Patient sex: M
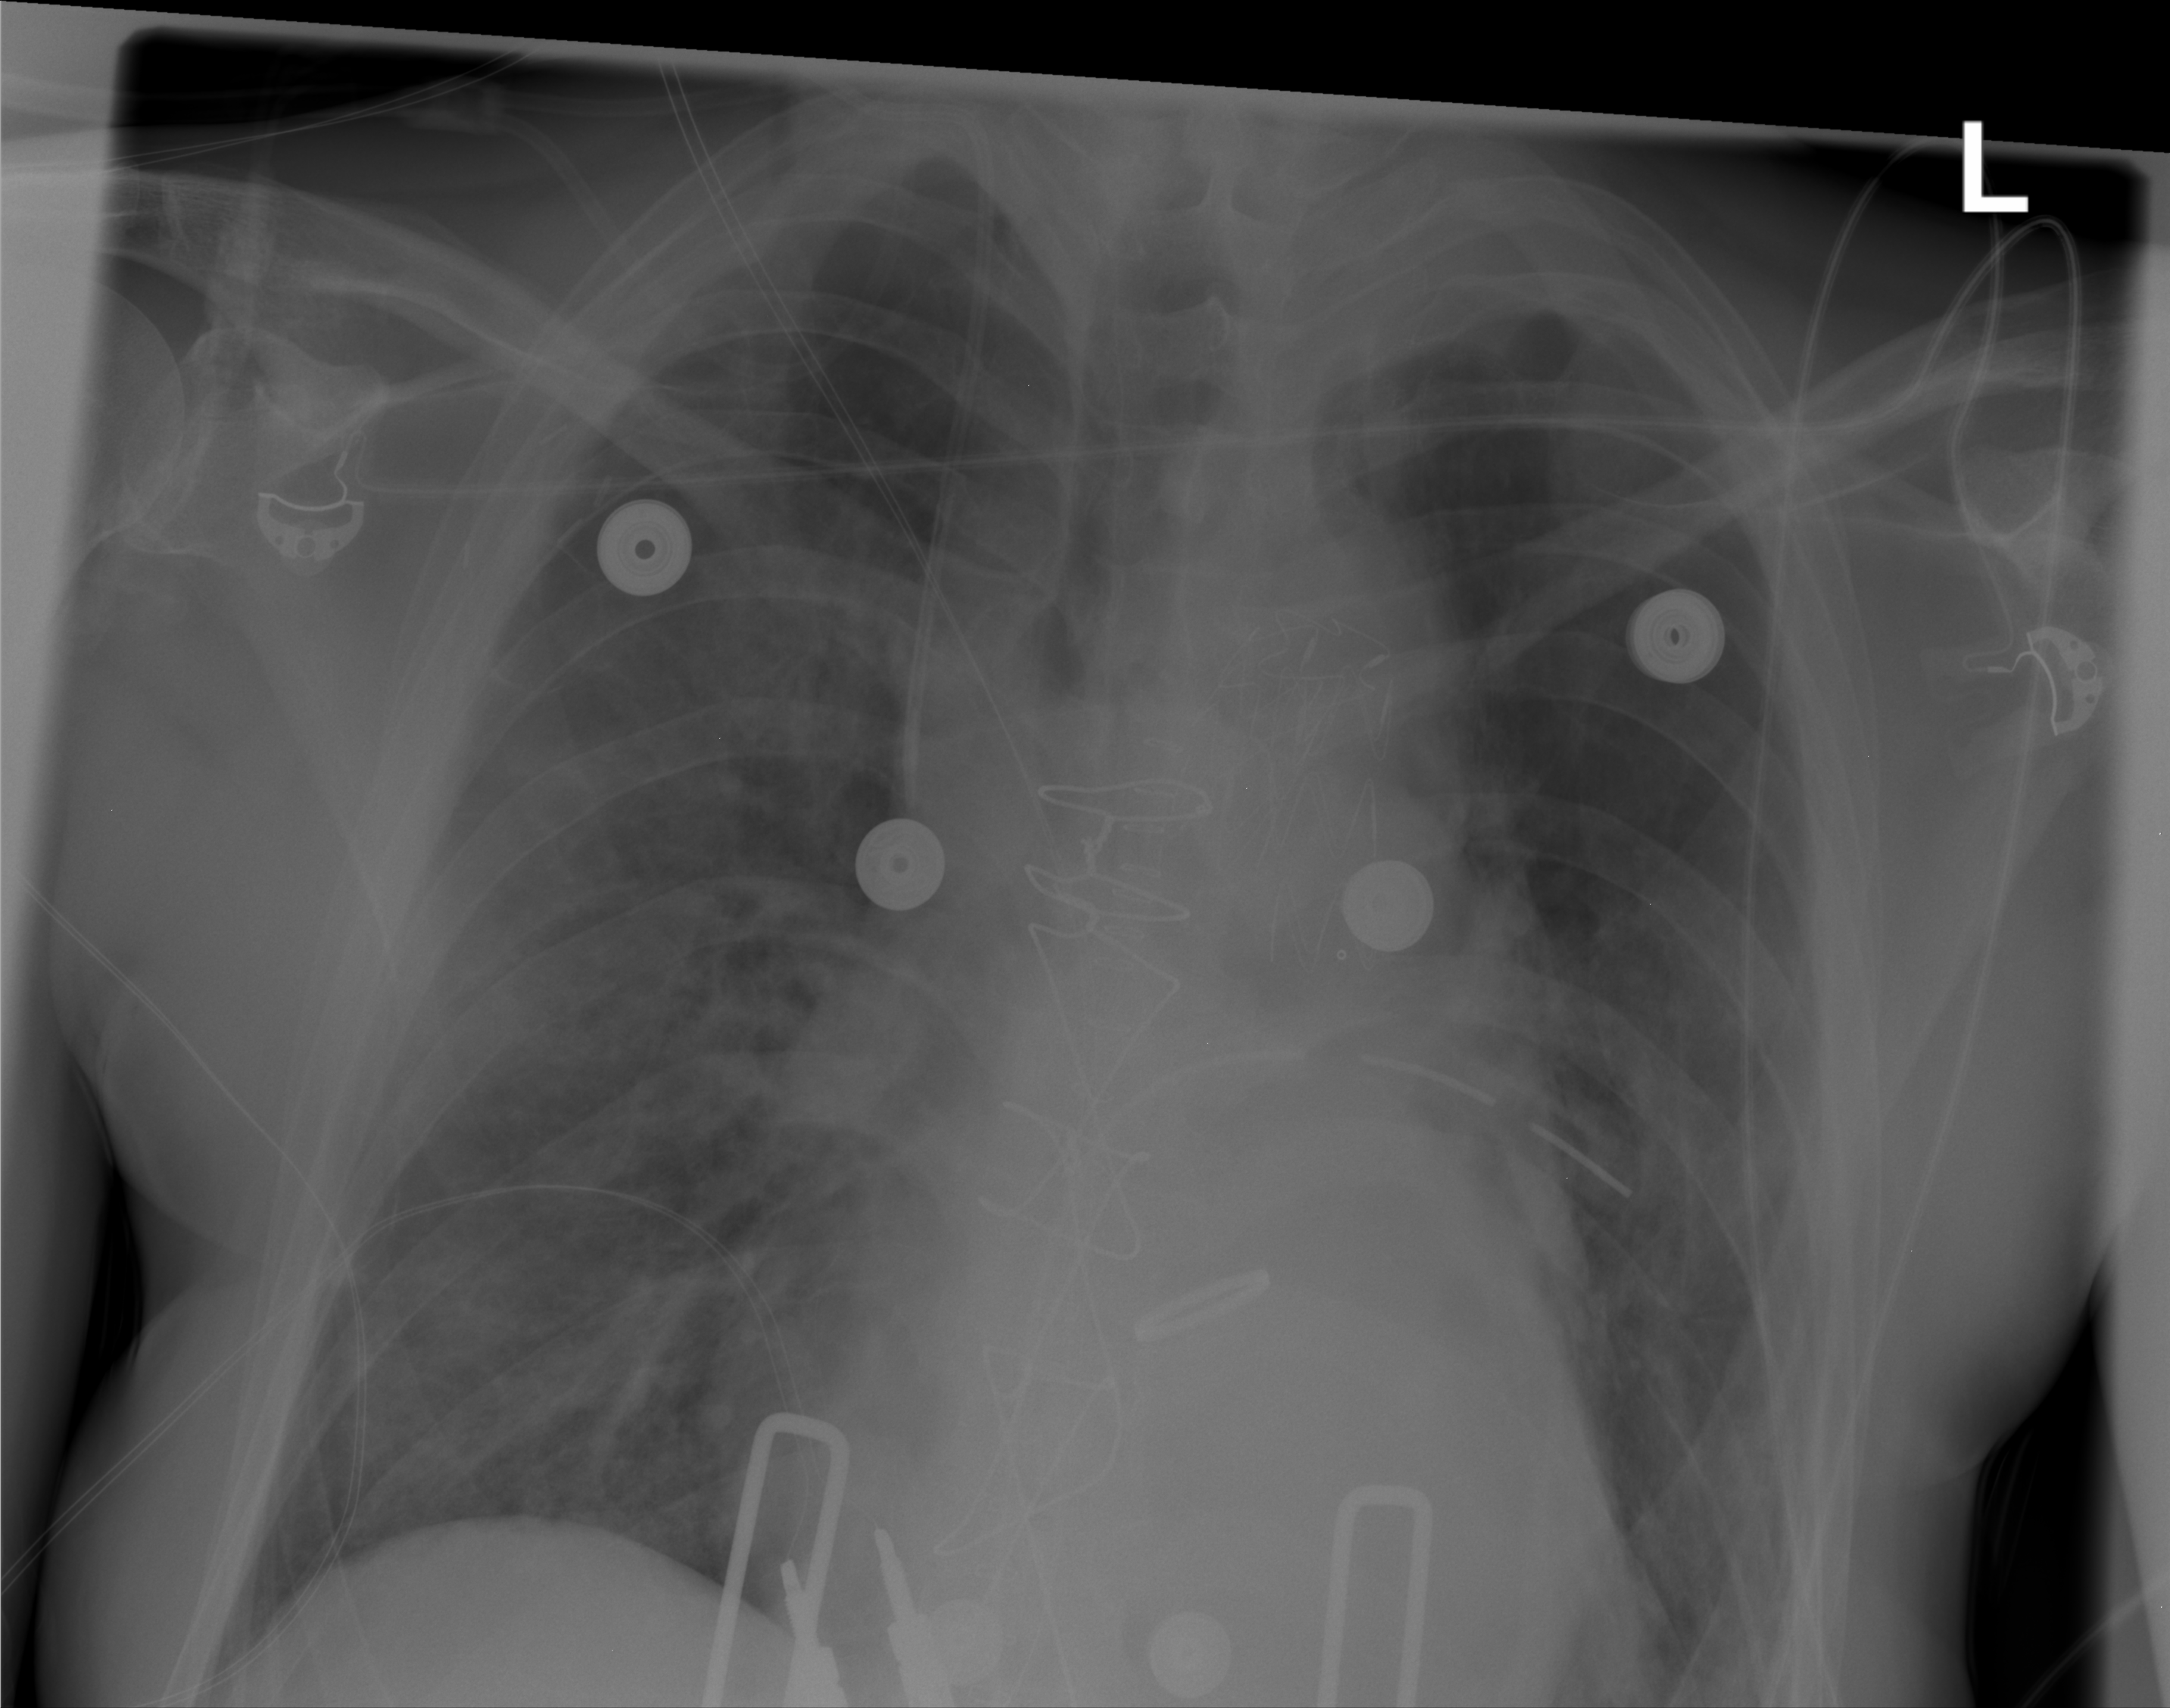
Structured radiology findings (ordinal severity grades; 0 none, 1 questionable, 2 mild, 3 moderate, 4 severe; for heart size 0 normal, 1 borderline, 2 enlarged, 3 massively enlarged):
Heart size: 2
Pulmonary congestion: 2
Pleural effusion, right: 0
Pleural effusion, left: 0
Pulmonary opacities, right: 2
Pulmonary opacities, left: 1
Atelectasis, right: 2
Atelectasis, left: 2